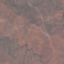
Label: HerbaceousVegetation